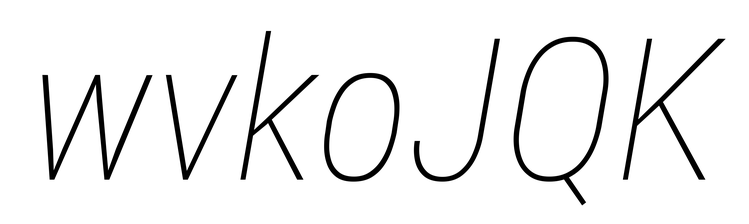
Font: Roboto-Italic_Condensed_Thin_Italic